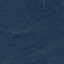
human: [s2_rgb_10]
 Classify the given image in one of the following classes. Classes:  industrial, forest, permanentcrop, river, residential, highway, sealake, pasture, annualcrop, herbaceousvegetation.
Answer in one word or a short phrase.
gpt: Forest